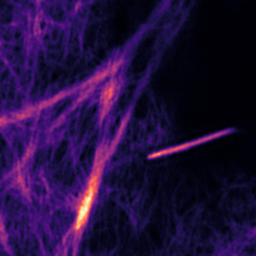
Label: Super-resolution F-actin image